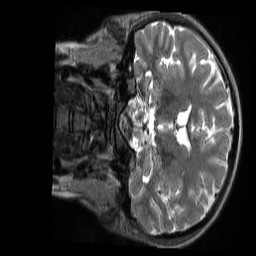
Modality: T2w
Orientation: coronal
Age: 20
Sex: female